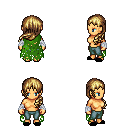
a pixel art fantasy rpg character, female body template, human, tanned skin, green tattered cape, teal pants, blonde left-swept hairstyle, white cloth bandages, black slippers, four views (front, back, left, right), 2x2 character sprite sheet, small pixel art, hard edges, no anti-aliasing